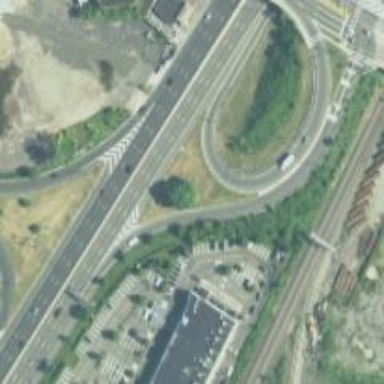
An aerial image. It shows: Trunk link highway.